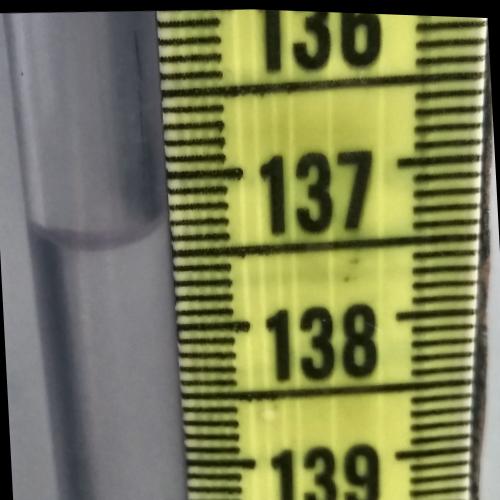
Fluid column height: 137.3 cm